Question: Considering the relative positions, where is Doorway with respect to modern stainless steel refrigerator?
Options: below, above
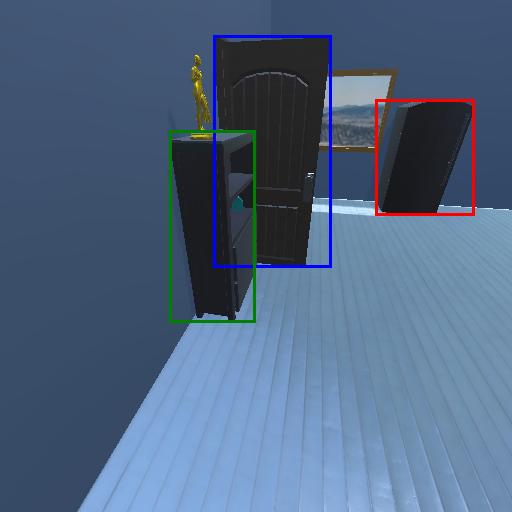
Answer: below